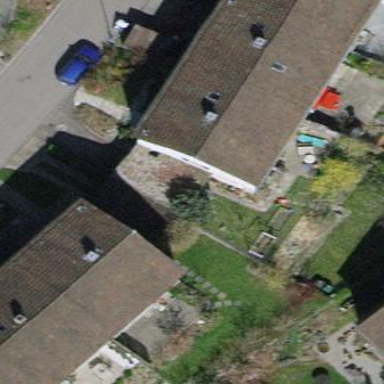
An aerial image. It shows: Building with tile roof.